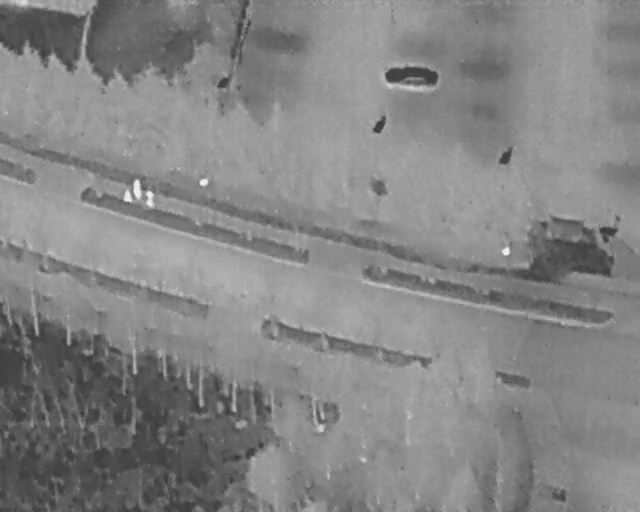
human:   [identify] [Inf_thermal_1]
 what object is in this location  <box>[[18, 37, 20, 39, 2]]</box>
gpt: <ref>1 small person at the left</ref>

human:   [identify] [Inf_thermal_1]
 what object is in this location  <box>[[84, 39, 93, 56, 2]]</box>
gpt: <ref>1 large car at the right</ref>